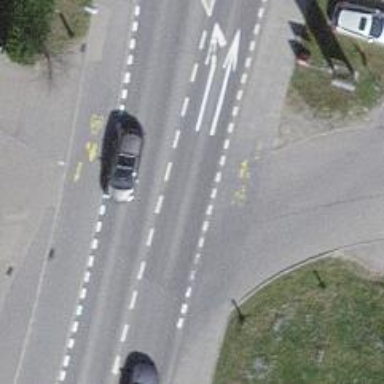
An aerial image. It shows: Primary highway with asphalt surface and cycle track alongside.